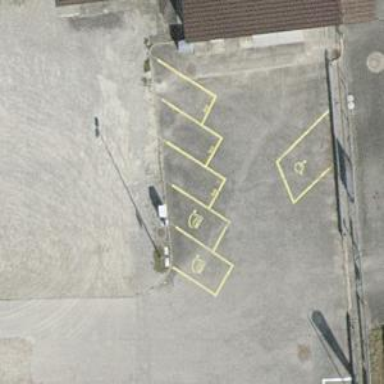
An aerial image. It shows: Charging station.